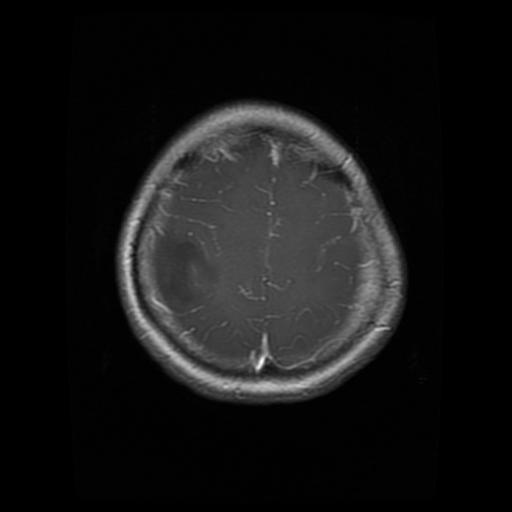
Label: glioma